Question: I have a web service running on my local machine at <URL> when I navigate to this it displays some hardcoded information in list format like so:
'''
<ArrayOfStudent>
<Student>
<StudentID>bla</StudentID>
<FirstName>bla</FirstName>
<LastName>bla</LastName>
</Student>
<Student>
<StudentID>bla1</StudentID>
<FirstName>bla1</FirstName>
<LastName>bla1</LastName>
</Student>
<Student>
<StudentID>bla2</StudentID>
<FirstName>bla2</FirstName>
<LastName>bla2</LastName>
</Student>
</ArrayOfStudent>
'''
How can I take a xml list like this and add it to a listbox from my uri <URL> as its done with rest I cant add in a service reference to the windows form app?
For instance here is a method on how to add an image to an imagebox from a uri:
'''
public Image GetImage(int width, int height)
{
string uri = string.Format("http://localhost:8000/Service/picture/{0}/{1}", width, height);
HttpWebRequest request = (HttpWebRequest)WebRequest.Create(uri);
using (HttpWebResponse response = (HttpWebResponse)request.GetResponse())
{
using (Stream stream = response.GetResponseStream())
{
return new Bitmap(stream);
}
}
}
'''
Then all I have to do is call 'pictureBox1.Image = GetImage(pictureBox1.Height, pictureBox1.Width);' anywhere I want. I just dont have a clue how to add text data from my service?
I was attempting something like this: <URL>
'''
private void button2_Click(object sender, EventArgs e)
{
HttpWebRequest req = (HttpWebRequest)WebRequest.Create(uri);
HttpWebResponse resp = (HttpWebResponse)req.GetResponse();
Stream strm = resp.GetResponseStream();
XElement xdoc = XElement.Load(strm); // XElement.Load has some invalid arguements?
q = From student In xdoc.<Student>// from here
Select New With {
.StudentNo = student.<StudentID>.Value,
.Firstname = student.<FirstName>.Value,
.Surname = student.<LastName>.Value,
}; // to here is abit of a mess
listBox1.DataSource = q.ToList();
}
}
'''
- Formatting issue?

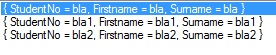
Answer: '''
XDocument xDoc = XDocument.Load(url);
var students = xDoc.Descendants("Student")
.Select(n => new
{
StudentNo = n.Element("StudentID").Value,
Firstname = n.Element("FirstName").Value,
Surname = n.Element("LastName").Value
})
.ToList();
dataGridView1.DataSource = students;
'''